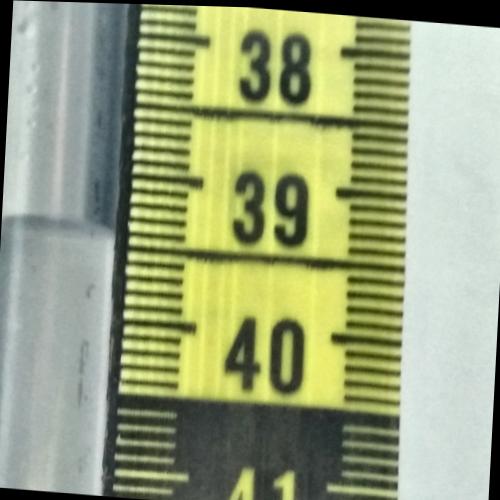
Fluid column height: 39.4 cm